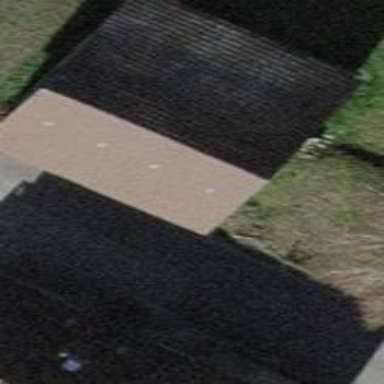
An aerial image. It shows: Barn.